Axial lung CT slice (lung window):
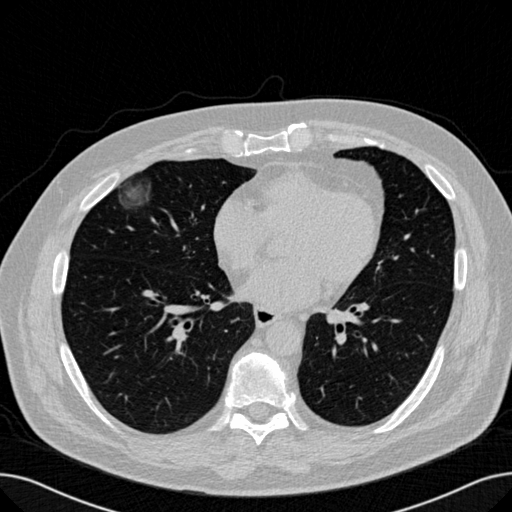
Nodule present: no